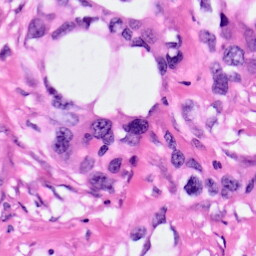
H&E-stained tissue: Pancreatic